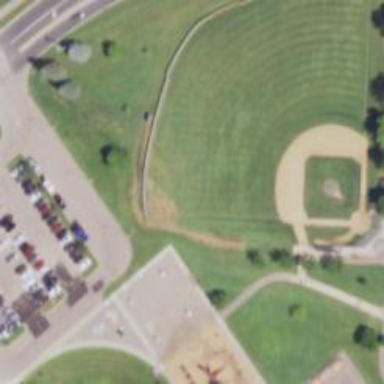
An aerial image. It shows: Baseball pitch enclosed by fence.